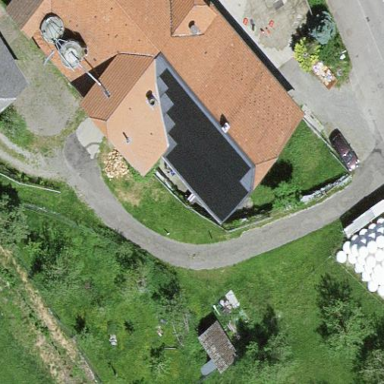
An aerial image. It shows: Farmyard area.